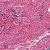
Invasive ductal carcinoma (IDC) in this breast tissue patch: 0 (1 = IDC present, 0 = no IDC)